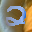
Label: 2